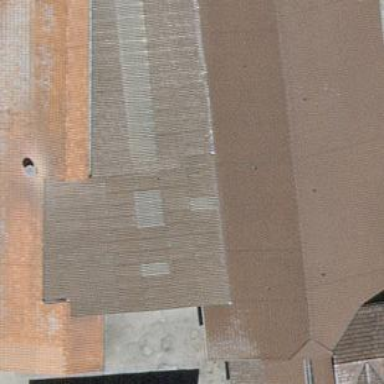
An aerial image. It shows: Farm building.